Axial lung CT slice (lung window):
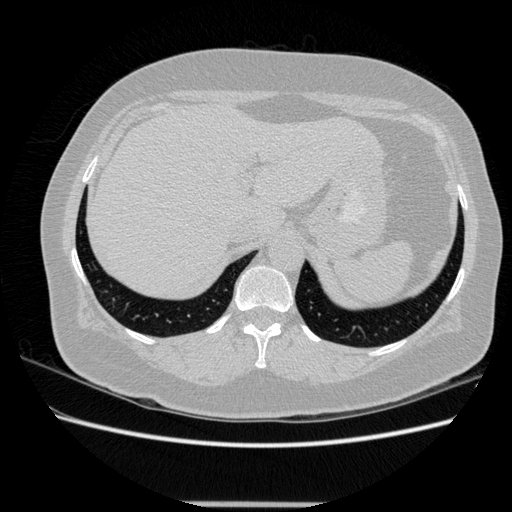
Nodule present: no